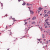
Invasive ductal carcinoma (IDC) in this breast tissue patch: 1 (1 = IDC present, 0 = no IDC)